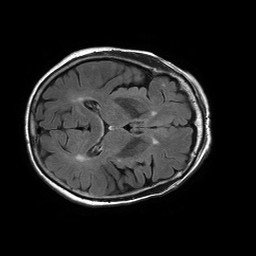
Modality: FLAIR
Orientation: axial
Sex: female
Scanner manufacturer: philips
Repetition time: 11 s
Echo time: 0.125 s